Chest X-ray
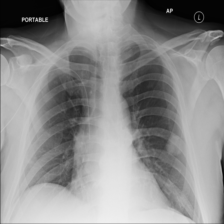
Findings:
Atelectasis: negative
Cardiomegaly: negative
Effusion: negative
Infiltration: negative
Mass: positive
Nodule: positive
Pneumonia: negative
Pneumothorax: negative
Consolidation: negative
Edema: negative
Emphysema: negative
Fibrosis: negative
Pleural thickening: negative
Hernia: negative